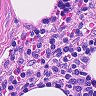
Metastatic tissue present: no